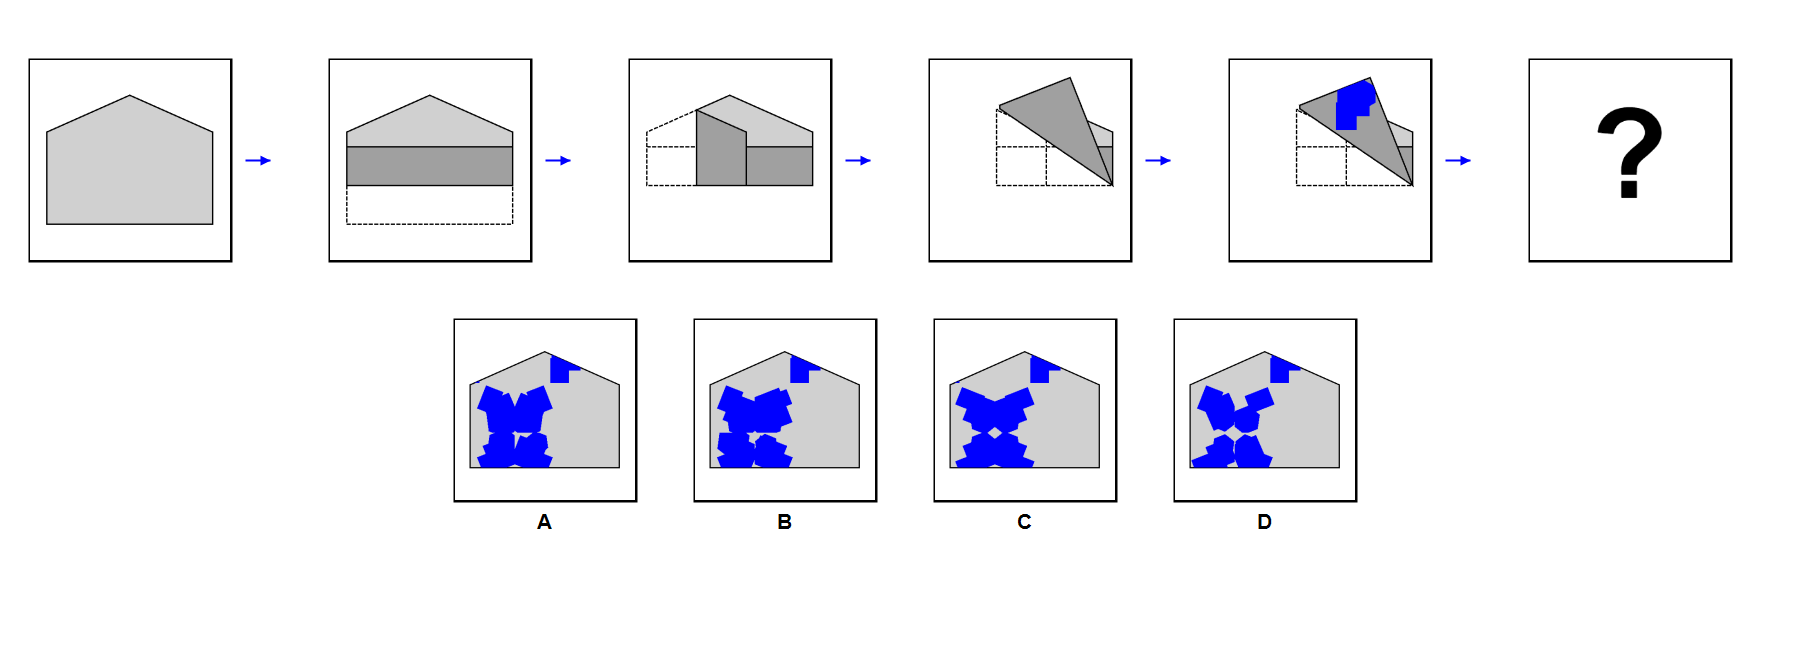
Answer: C